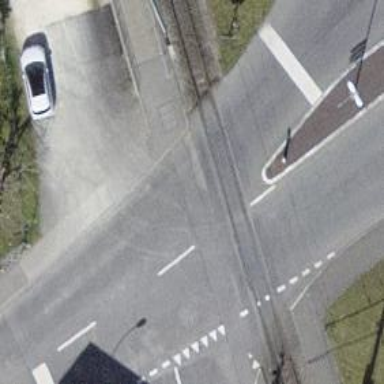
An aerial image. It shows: Railway level crossing.